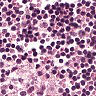
Metastatic tissue present: no